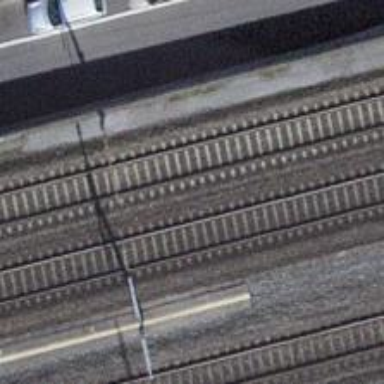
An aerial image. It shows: Bridge over electrified railway with contact line.